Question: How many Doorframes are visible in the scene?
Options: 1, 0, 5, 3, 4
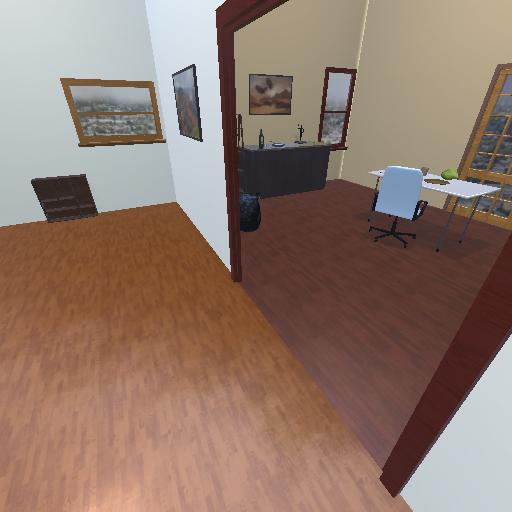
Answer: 1